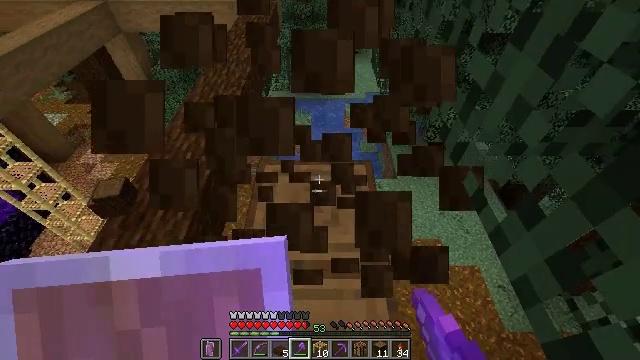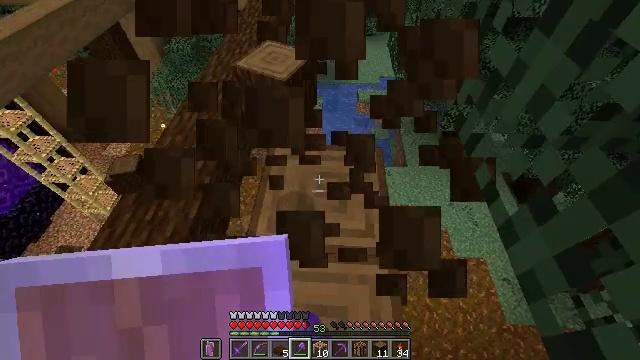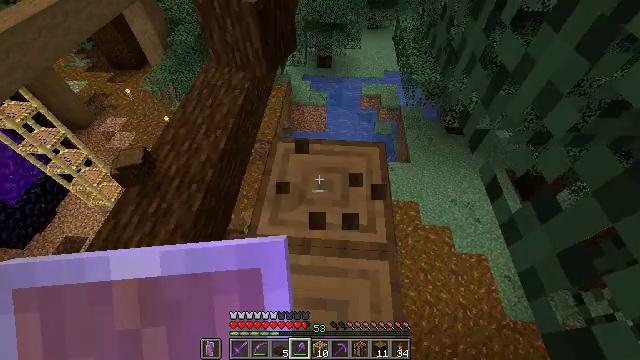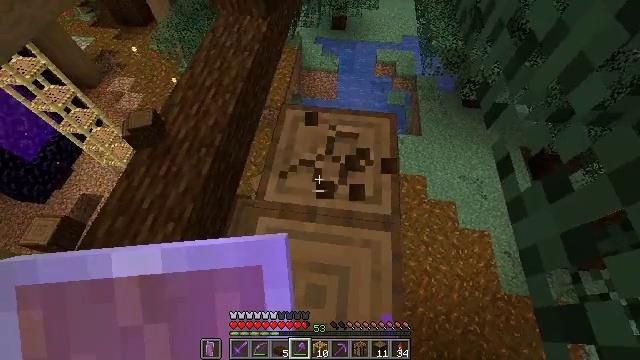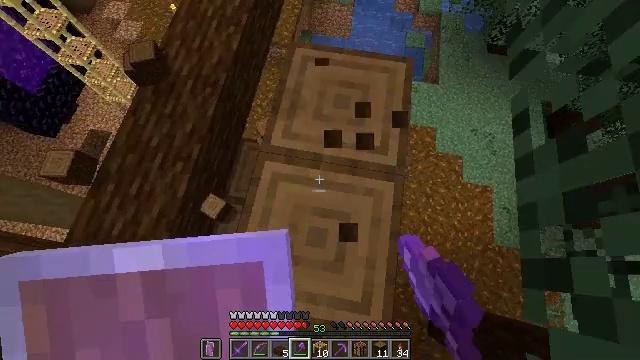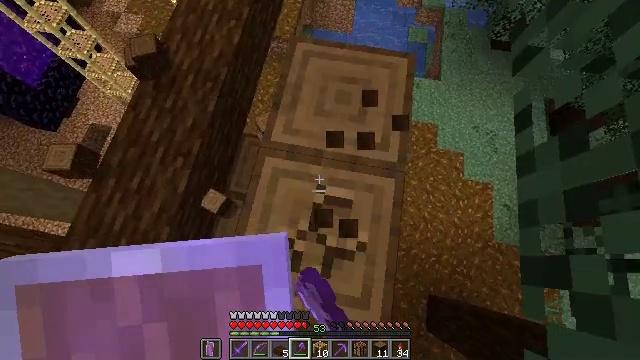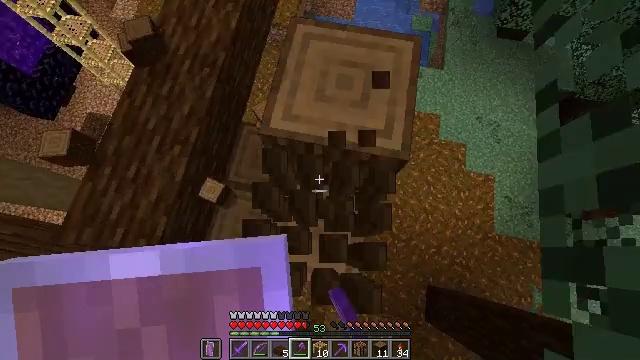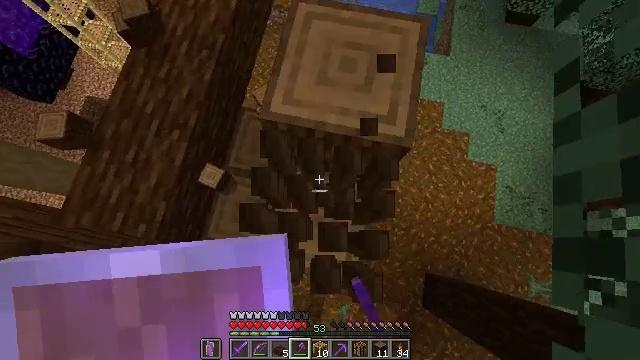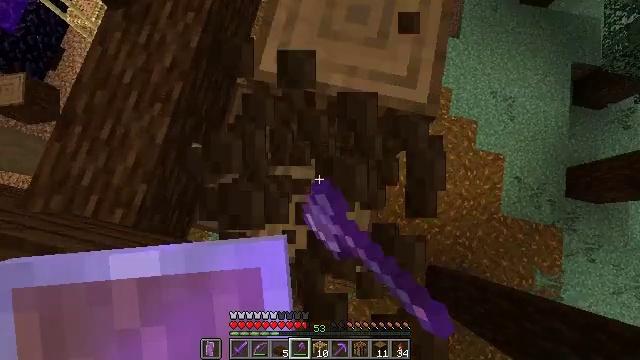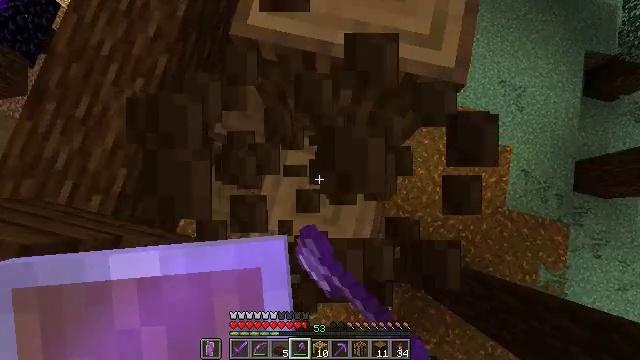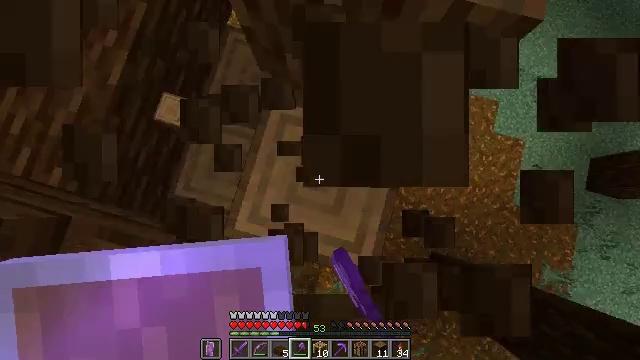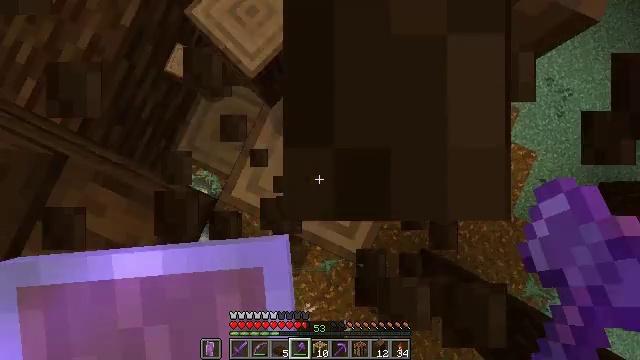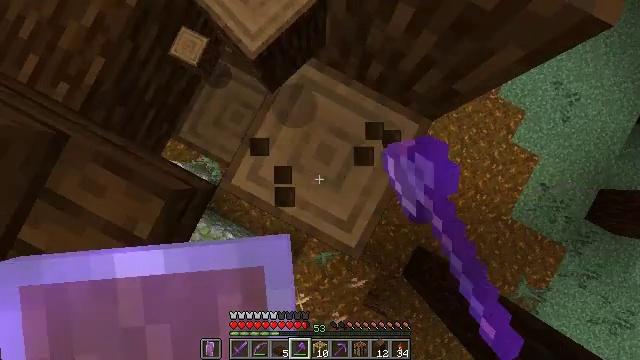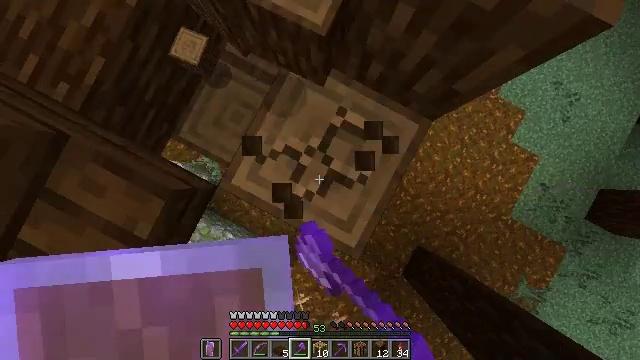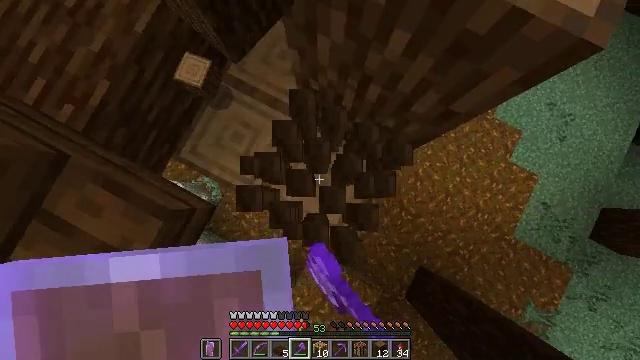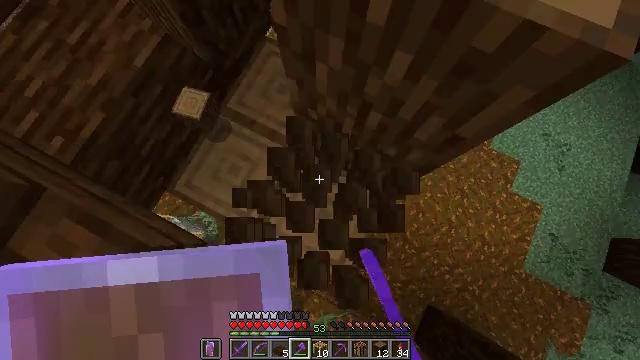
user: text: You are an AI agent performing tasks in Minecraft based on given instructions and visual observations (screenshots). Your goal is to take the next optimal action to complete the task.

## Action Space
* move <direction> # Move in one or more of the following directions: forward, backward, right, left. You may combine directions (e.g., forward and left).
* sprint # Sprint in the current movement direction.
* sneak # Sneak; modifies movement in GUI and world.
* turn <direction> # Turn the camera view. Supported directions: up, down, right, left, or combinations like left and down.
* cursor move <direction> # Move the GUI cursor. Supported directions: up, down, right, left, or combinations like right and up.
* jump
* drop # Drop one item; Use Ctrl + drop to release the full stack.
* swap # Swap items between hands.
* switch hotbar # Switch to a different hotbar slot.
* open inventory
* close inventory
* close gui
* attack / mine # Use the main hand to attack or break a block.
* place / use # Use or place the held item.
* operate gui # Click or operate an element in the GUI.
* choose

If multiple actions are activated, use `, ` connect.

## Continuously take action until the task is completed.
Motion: motion action
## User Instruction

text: Chop down the spruce log.
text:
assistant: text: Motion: turn left and down, attack / mine
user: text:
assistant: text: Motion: turn down, attack / mine
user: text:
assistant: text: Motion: turn left and down, attack / mine
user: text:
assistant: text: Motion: turn left and down, attack / mine
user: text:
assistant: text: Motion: attack / mine
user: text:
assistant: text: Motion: turn down, attack / mine
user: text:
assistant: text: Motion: turn down, attack / mine
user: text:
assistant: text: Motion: turn down, attack / mine
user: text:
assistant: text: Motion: turn down, attack / mine
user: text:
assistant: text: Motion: turn left and down, attack / mine
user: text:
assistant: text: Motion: turn left and down, attack / mine
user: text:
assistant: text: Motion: turn left and down, attack / mine
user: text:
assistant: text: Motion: attack / mine
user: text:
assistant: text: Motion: turn up, attack / mine
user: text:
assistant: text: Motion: turn up, attack / mine
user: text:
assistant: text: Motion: turn up, attack / mine
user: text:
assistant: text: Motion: turn right and up, attack / mine
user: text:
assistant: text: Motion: turn right and up, attack / mine
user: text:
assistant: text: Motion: turn right and up, attack / mine
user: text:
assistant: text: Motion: turn up, attack / mine
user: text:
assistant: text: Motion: attack / mine
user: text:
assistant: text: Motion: turn left and up, attack / mine
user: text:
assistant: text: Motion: turn left, attack / mine
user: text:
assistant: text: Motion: attack / mine
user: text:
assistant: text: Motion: turn left, attack / mine
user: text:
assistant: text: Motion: turn left, attack / mine
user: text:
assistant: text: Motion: turn left, attack / mine
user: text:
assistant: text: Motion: turn left, attack / mine
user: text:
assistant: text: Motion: turn left and down, attack / mine
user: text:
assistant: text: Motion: turn left, attack / mine